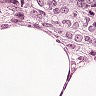
Metastatic tissue present: yes